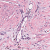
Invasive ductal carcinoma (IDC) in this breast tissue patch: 0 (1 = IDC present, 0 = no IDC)